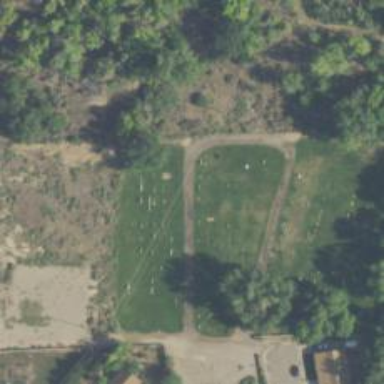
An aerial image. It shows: Cemetery.